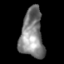
Tissue: skin
Cell type: Epithelial cells
Senescence score: 0.2495
Nuclear area (px): 1101
Mean DAPI intensity: 131.469